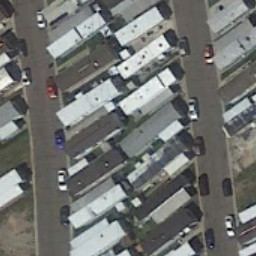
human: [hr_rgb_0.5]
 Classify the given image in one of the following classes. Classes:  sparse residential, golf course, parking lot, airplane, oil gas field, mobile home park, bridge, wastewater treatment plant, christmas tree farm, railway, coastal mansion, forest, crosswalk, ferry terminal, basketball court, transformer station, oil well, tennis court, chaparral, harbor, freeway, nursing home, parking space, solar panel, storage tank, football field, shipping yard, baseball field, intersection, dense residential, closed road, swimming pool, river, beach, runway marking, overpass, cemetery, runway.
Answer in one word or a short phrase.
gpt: mobile home park